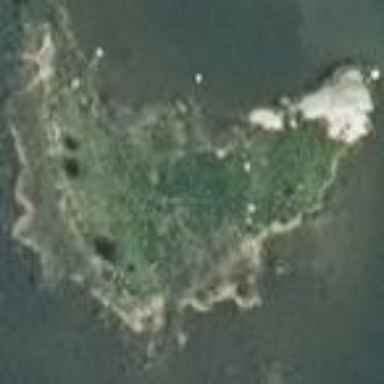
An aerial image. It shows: Islet along the natural coastline.